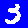
Digit: 3